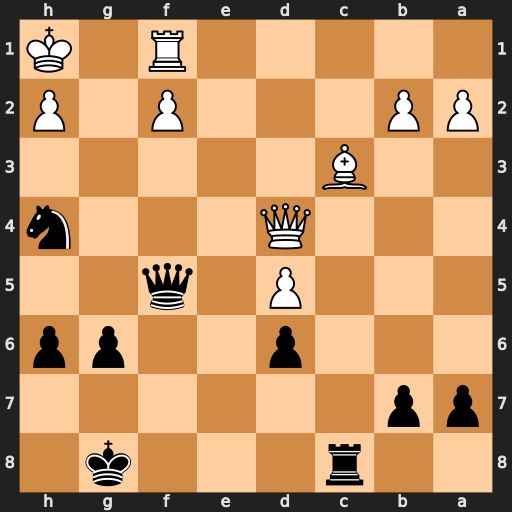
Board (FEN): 2r3k1/pp6/3p2pp/3P1q2/3Q3n/2B5/PP3P1P/5R1K
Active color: b
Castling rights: -
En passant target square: -
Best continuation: Qf3+ Kg1 Qg2#